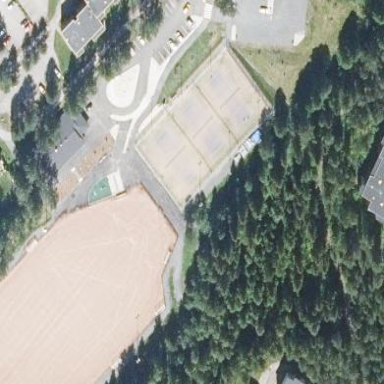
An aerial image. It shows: Tennis court on pitch designated for leisure land.